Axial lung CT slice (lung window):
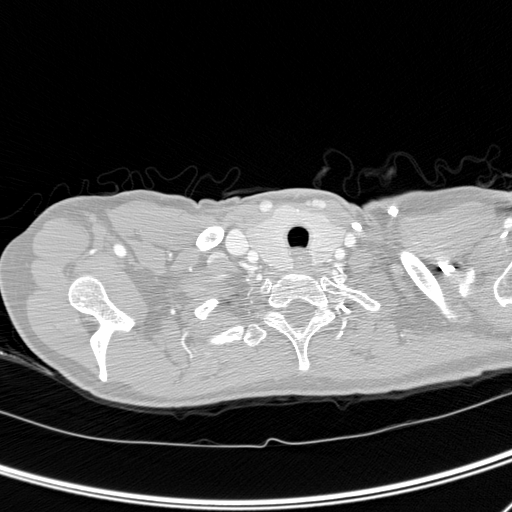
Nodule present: no